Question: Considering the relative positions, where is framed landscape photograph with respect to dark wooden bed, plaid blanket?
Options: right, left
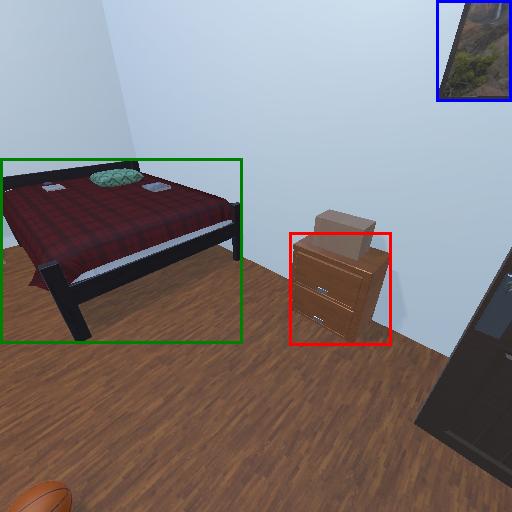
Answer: right